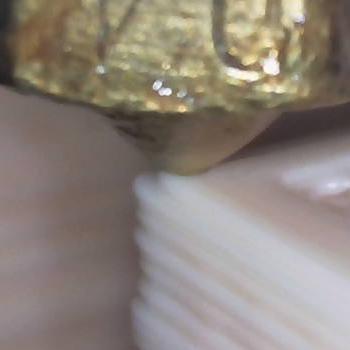
Flow rate: 118%